You are looking at the wavelet scalogram of a bearing's acceleration signal. What is the most likely bearing condition (normal, inner_race, outer_race, ball)?
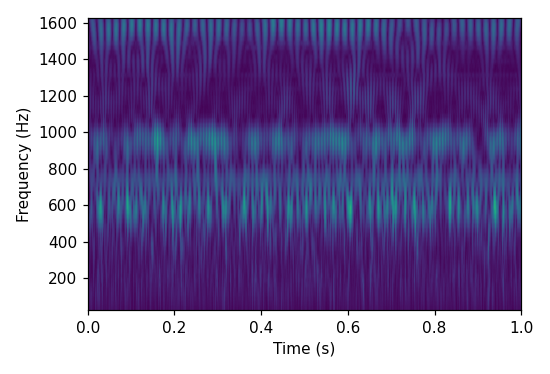
Answer: normal